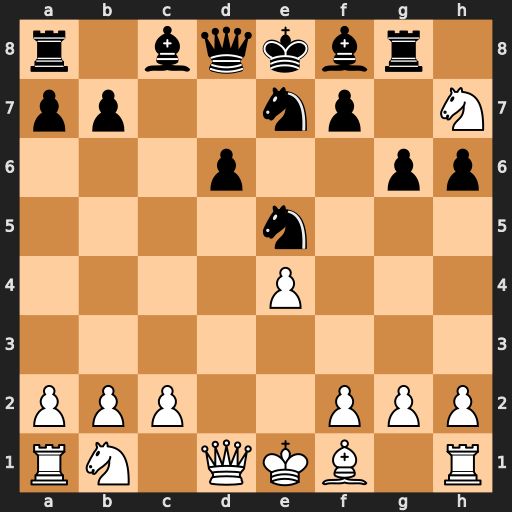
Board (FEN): r1bqkbr1/pp2np1N/3p2pp/4n3/4P3/8/PPP2PPP/RN1QKB1R
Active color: w
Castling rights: KQq
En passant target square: -
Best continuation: Nf6#